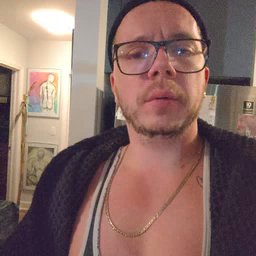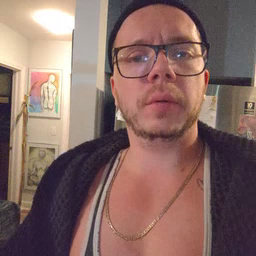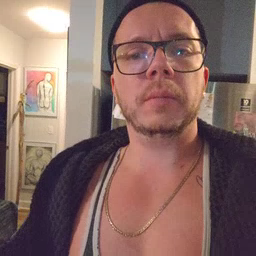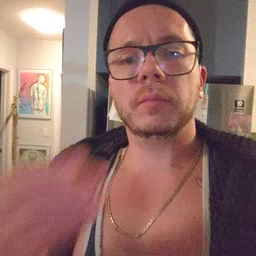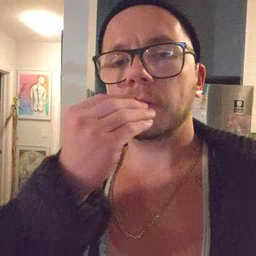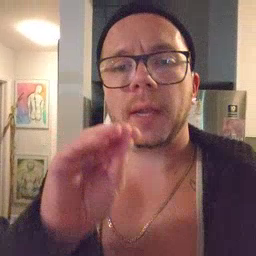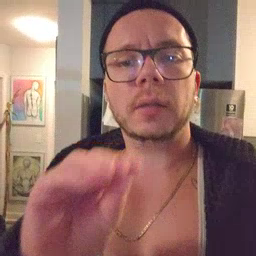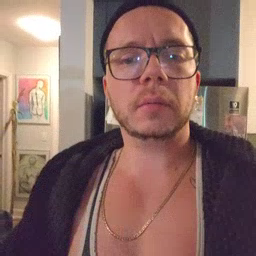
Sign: kiss